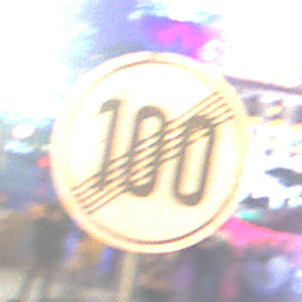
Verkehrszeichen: EndeGeschwindigkeit100
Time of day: Night
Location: Outdoor (Urban)
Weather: PartlyCloudy
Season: NotSpecified
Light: Natural